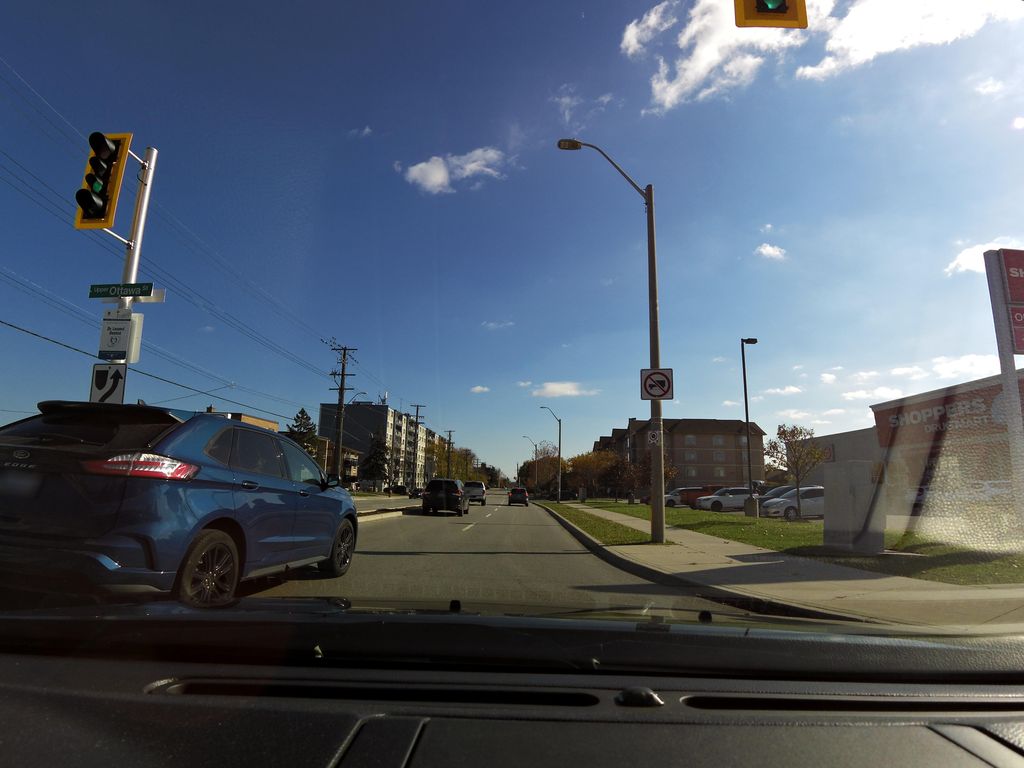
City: hamilton